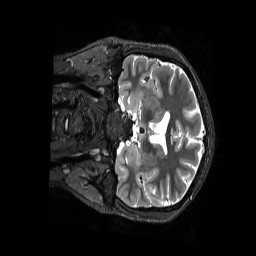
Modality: T2w
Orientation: coronal
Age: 22
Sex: female
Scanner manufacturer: siemens
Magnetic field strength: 3 T
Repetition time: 3.2 s
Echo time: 0.728 s